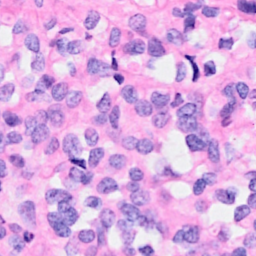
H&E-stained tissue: Breast